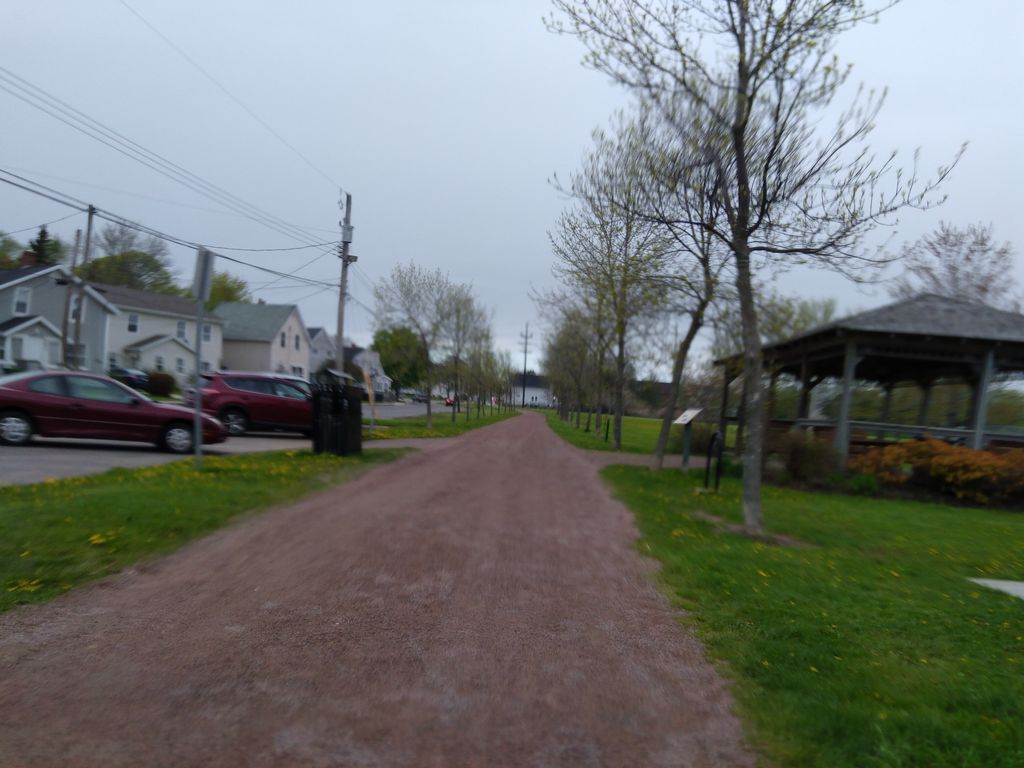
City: charlottetown